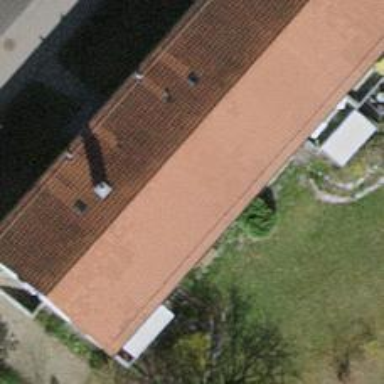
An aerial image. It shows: Building with tile roof.